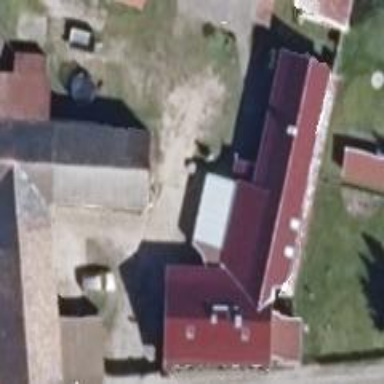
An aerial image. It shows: Building.